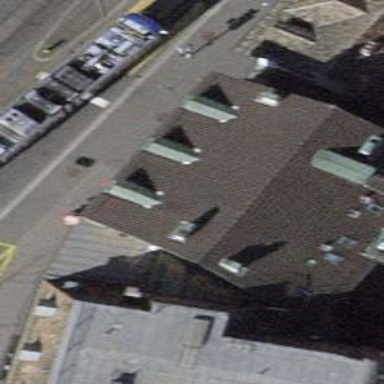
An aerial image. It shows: Beauty shop.